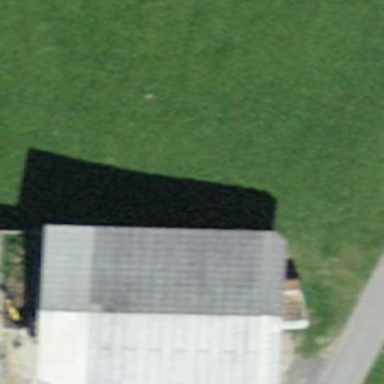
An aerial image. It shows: Farm building.